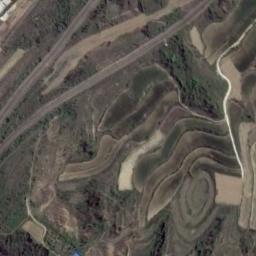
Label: terrace